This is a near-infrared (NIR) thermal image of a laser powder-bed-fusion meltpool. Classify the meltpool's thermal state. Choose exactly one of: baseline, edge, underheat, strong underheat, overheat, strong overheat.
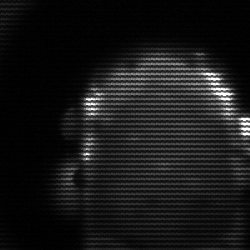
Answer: baseline